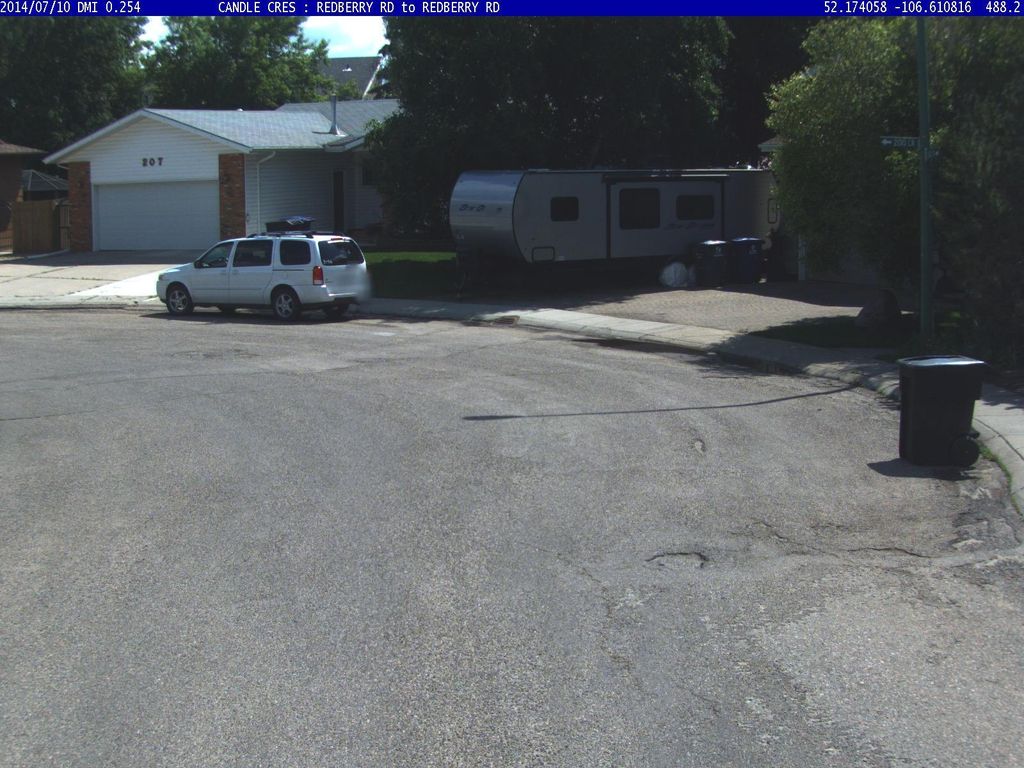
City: saskatoon